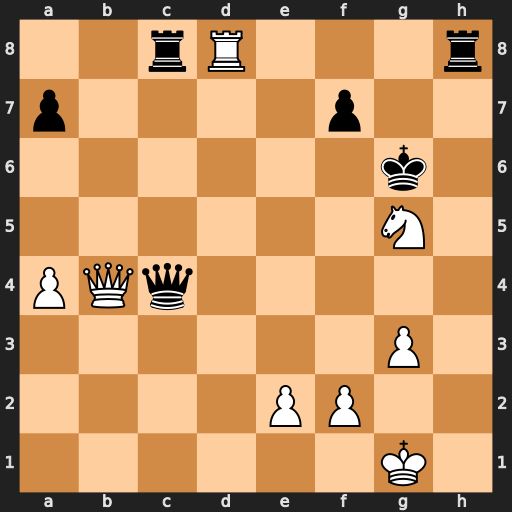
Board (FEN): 2rR3r/p4p2/6k1/6N1/PQq5/6P1/4PP2/6K1
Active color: w
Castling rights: -
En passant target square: -
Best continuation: Qxc4 Rxc4 Rxh8